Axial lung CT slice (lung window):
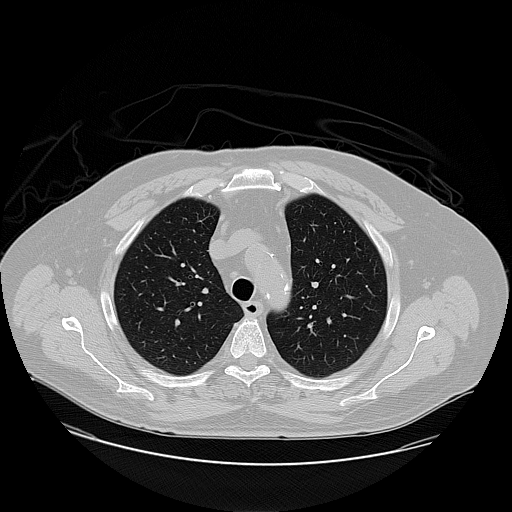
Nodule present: no